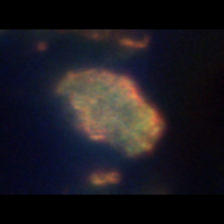
Taxon: Unknown_detritus
Group: Unknown